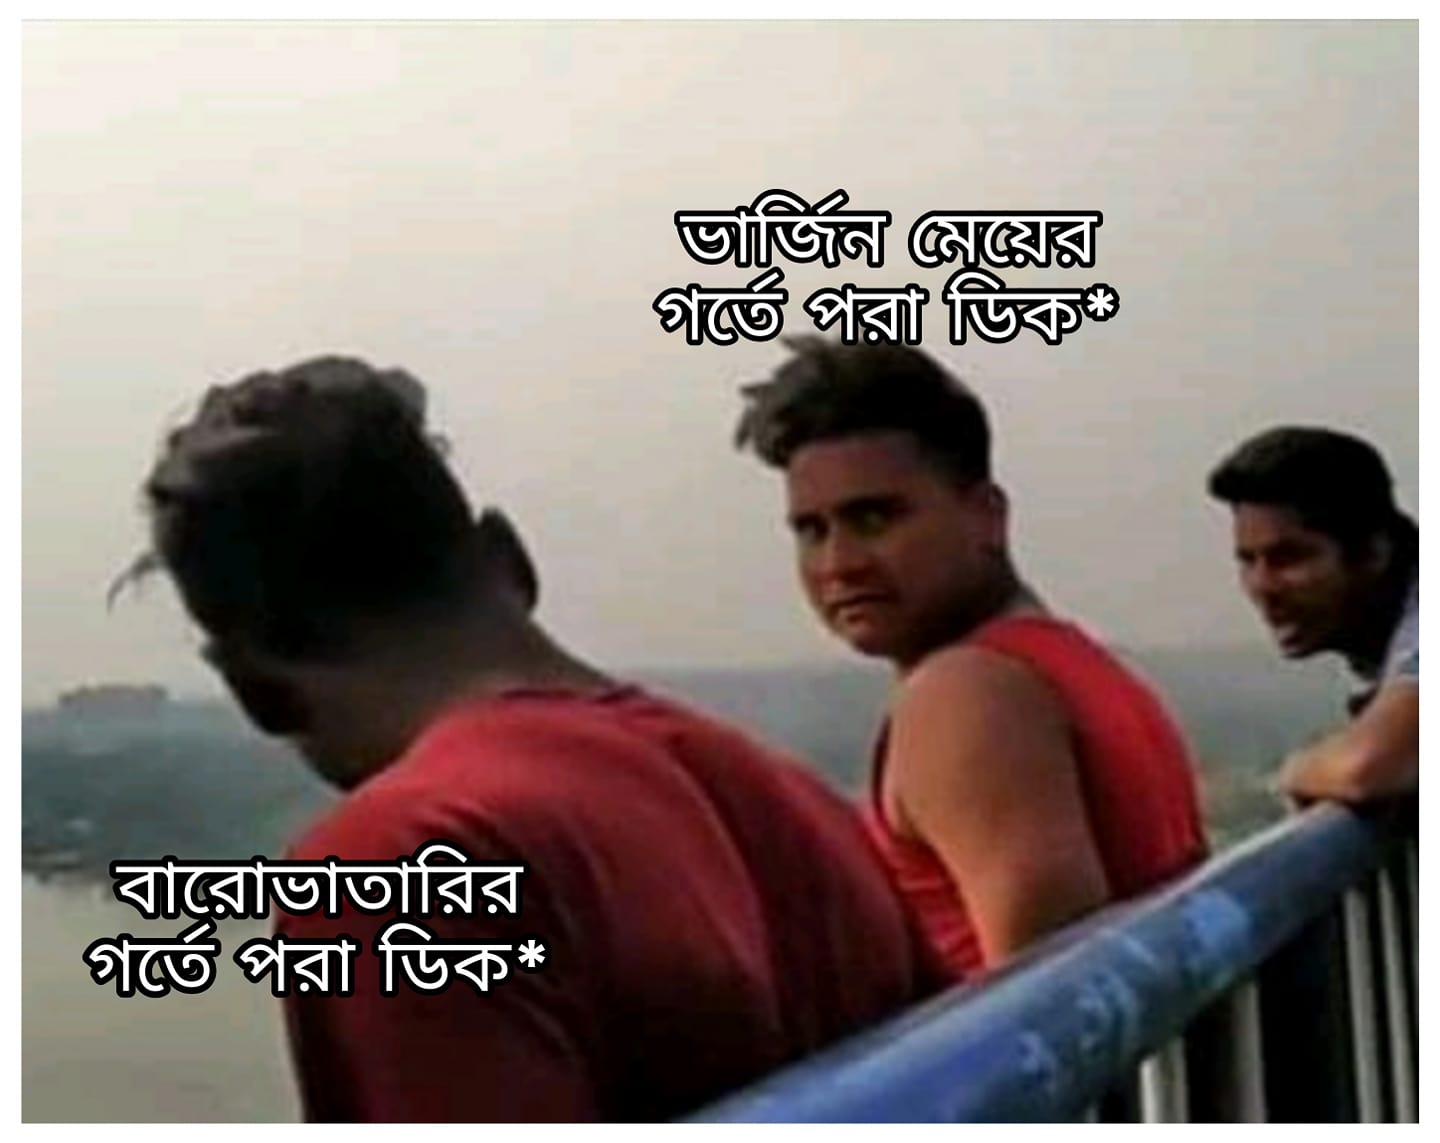
Caption: ভার্জিন মেয়ের গর্তে পরা ডিক*    বারোভাতারির গর্তে পরা ডিক*
Label: hate